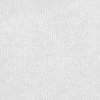
Atmospheric dust classification: dusty